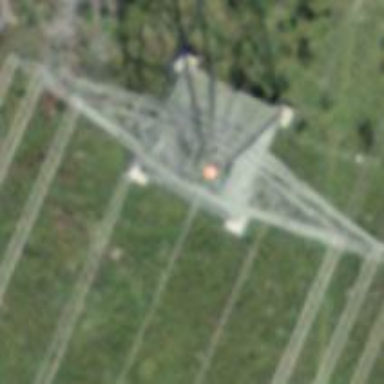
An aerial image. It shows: Power tower.